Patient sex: F
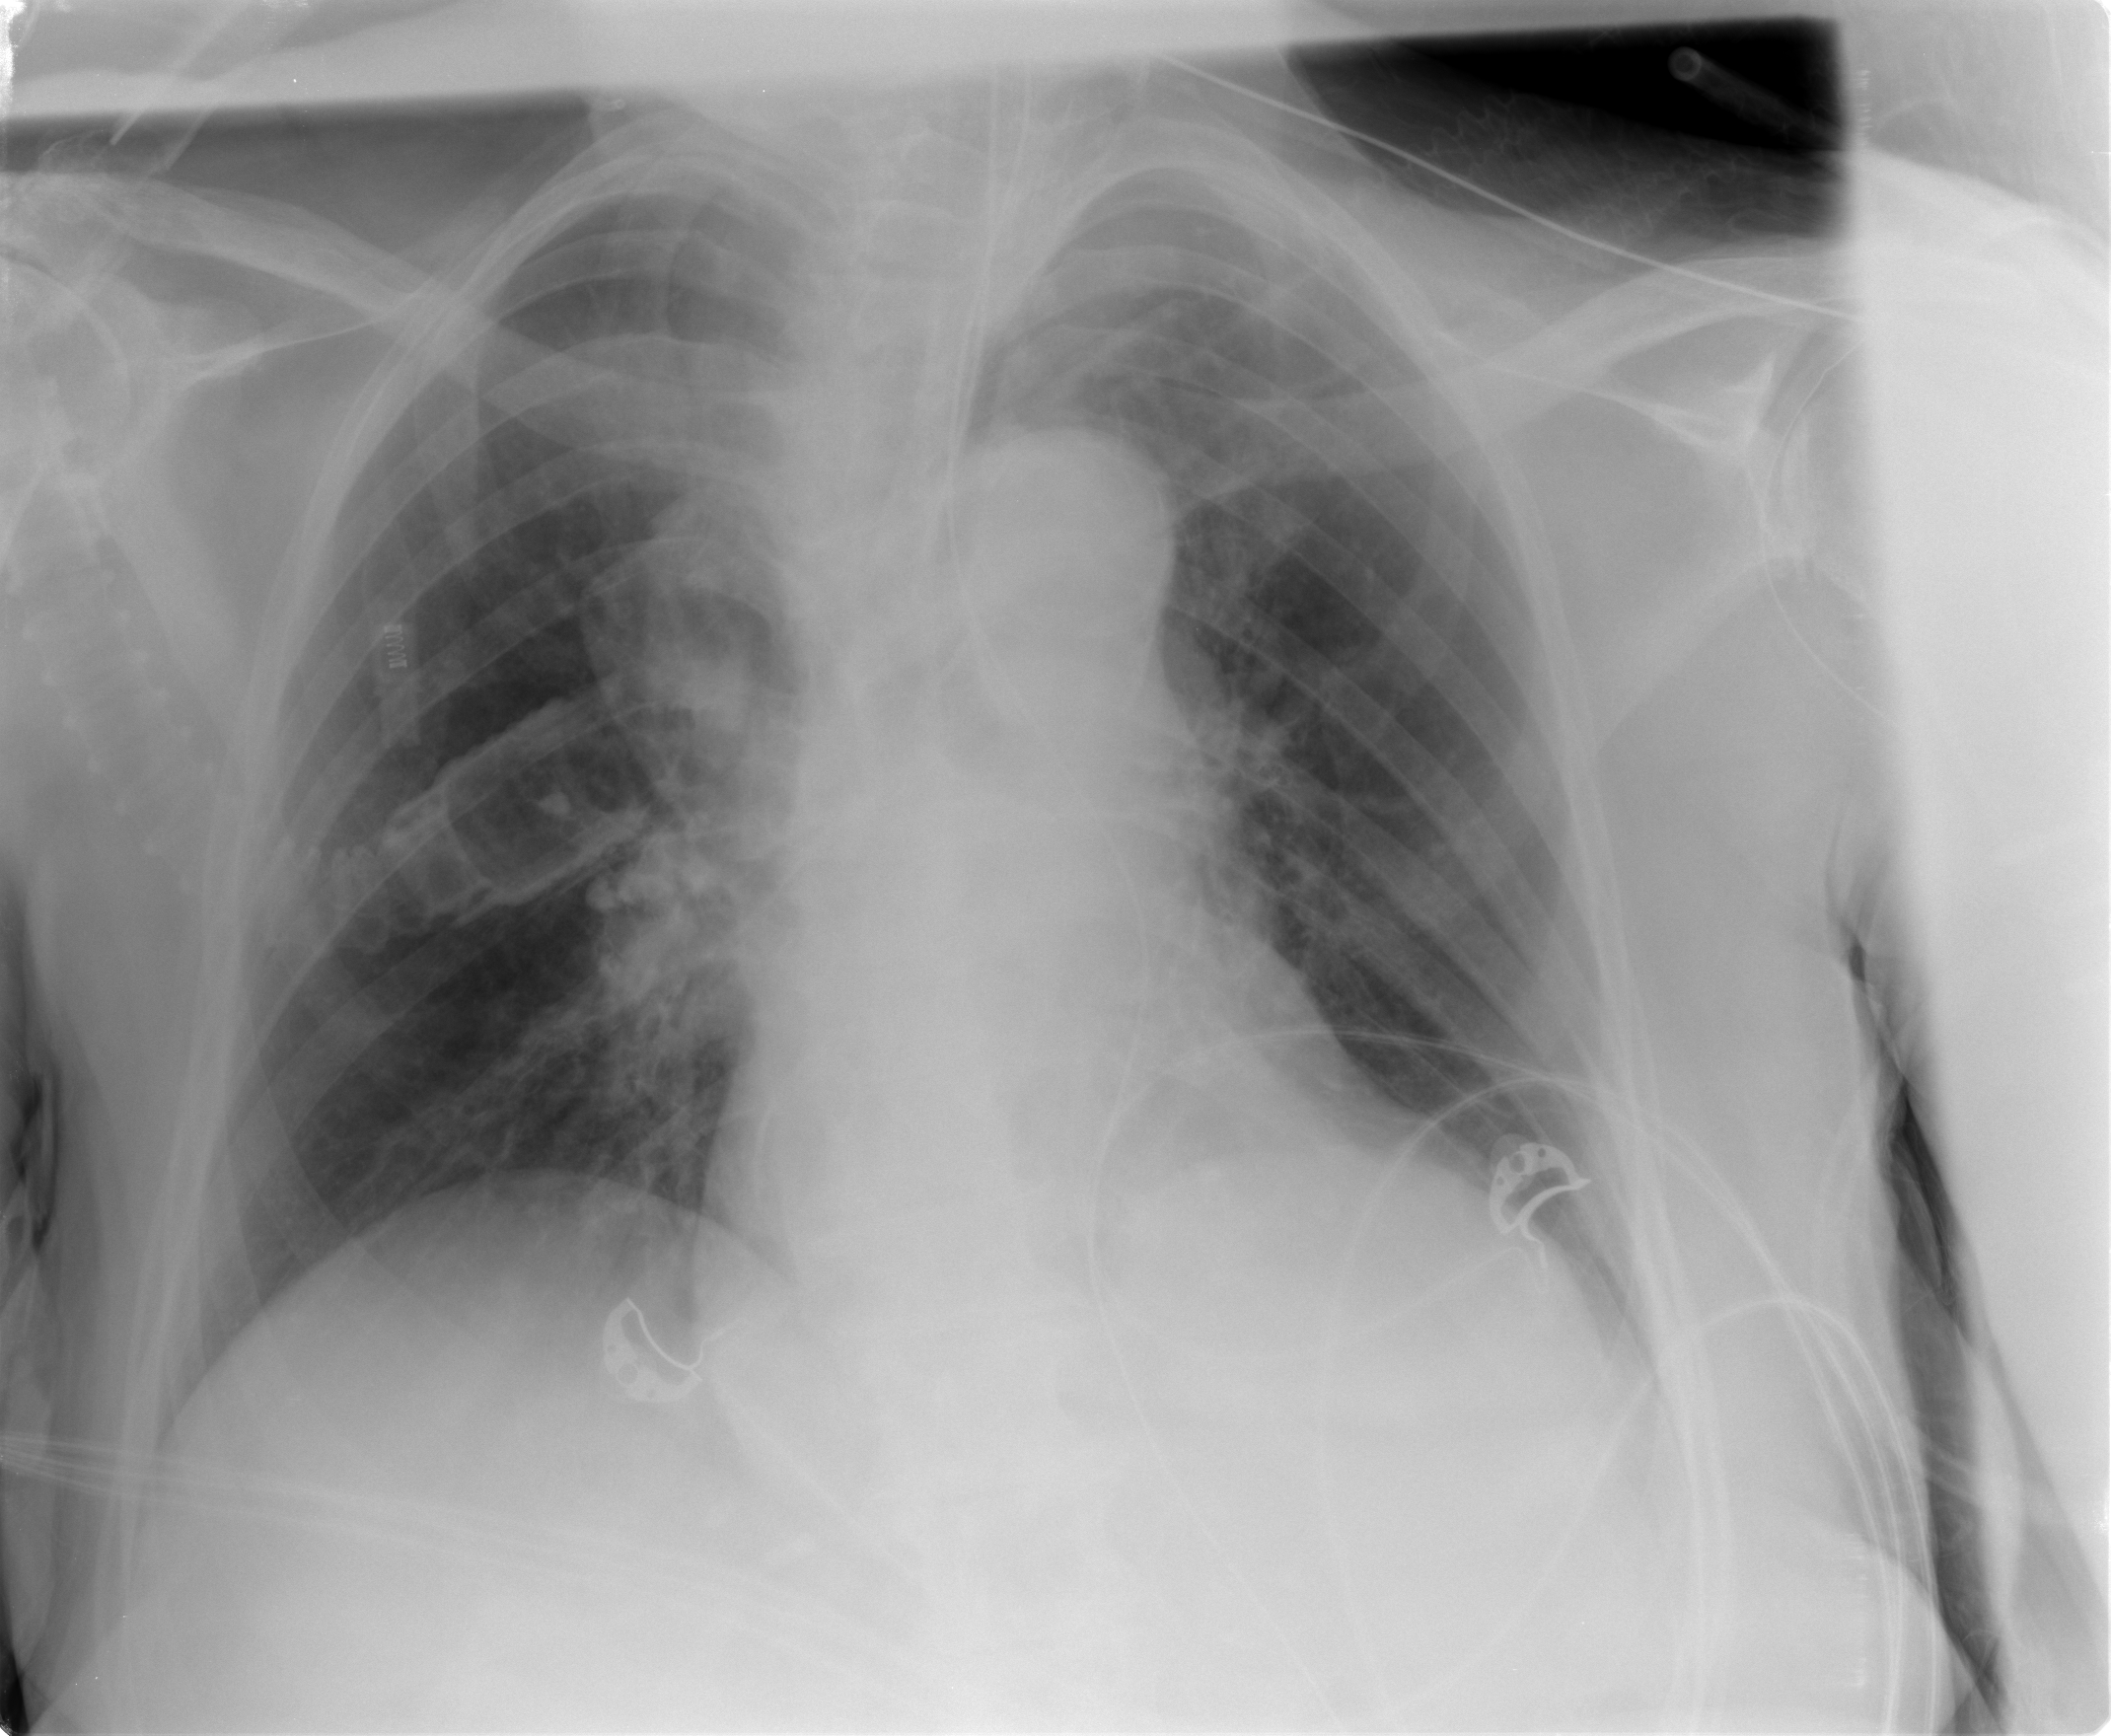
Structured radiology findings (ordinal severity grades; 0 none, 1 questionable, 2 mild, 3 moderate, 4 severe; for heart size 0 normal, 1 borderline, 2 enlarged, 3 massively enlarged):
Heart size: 2
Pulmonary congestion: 0
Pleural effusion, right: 0
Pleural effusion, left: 1
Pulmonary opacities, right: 0
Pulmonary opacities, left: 0
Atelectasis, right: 0
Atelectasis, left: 2